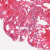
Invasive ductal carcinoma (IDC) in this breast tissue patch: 0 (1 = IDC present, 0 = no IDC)